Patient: sex F, age 35
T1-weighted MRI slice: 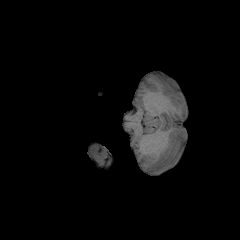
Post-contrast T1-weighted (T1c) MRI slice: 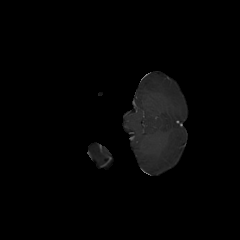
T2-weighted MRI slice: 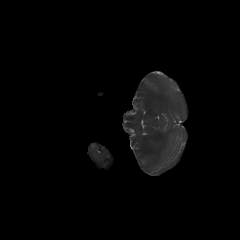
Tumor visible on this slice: no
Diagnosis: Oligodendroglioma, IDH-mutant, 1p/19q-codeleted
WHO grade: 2